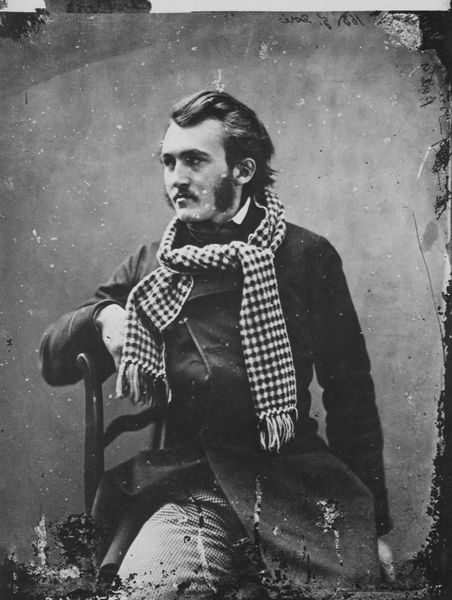
Titel: Gustave Doré (1832-1883)
Künstler: Gaspard-Félix Tournachon
Schlagwörter: hand, kopf, mann, weiß, sitzen, grau, holz, kariert, nase, ohr, profil, schwarz, stirn, stuhl, stützen, blick, schal, karo, karriert, alt, bart, hose, jacke, jung, wand, arm, augen, knoten, kragen, portrait, porträt, haare, mantel, pose, sitzend, kinn, bein, lehne, sitz, signiert, inszenierung, wild, aufrecht, schnauzer, foto, fotografie, photographie, karos, links, schwarzweiss, portait, revolution, backenbart, geheimratsecken, photo, flecken, dandy, scjwarz, anlehnen, fotographie, fot, tolle, kratzer, voll, selbstdarstellung, beschädigt, energisch, kotelette, gespielgelt, schhal, kottelette